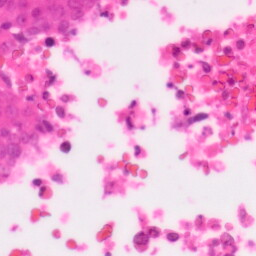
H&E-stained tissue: Colon